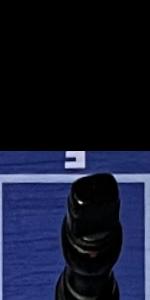
Label: Empty